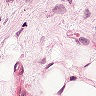
Metastatic tissue present: yes